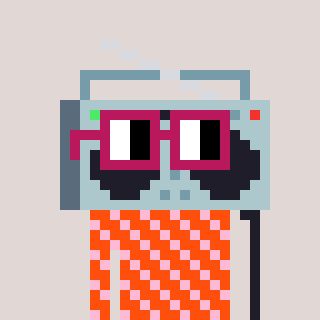
a pixel art character with square dark red glasses, a boombox-shaped head and a orange-colored body on a warm background